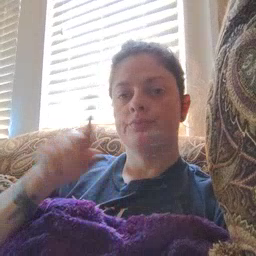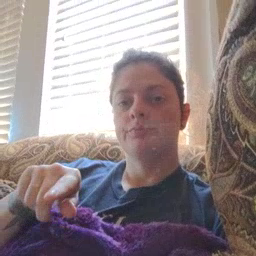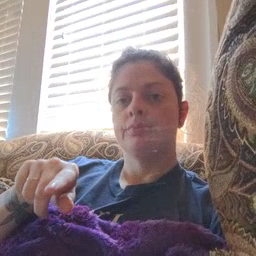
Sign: dryer